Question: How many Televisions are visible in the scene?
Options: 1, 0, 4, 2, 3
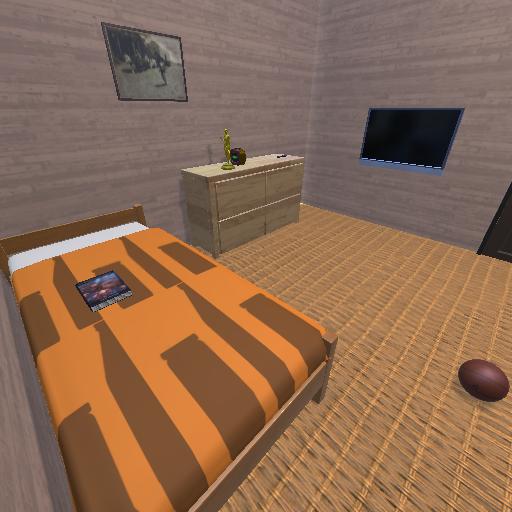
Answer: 1